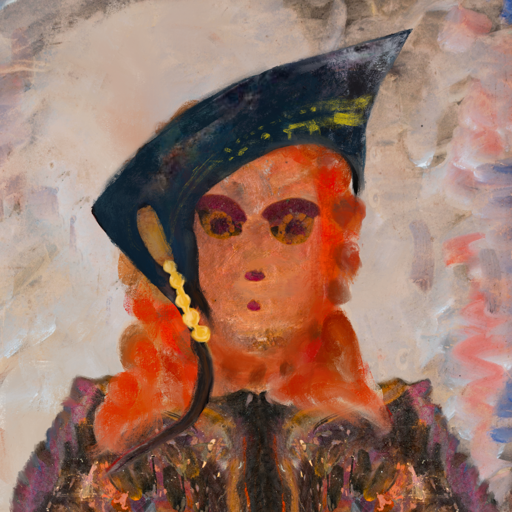
Background: Roy_Bahadur, Head And Neck Front: Boggyland, Face Front: Doll, Bust: Gypsy_Queen, Hair Front: Rupkatha, Head Accessory: Irani, Second Necklace: Blank, Necklace: Blank, Baby: Blank